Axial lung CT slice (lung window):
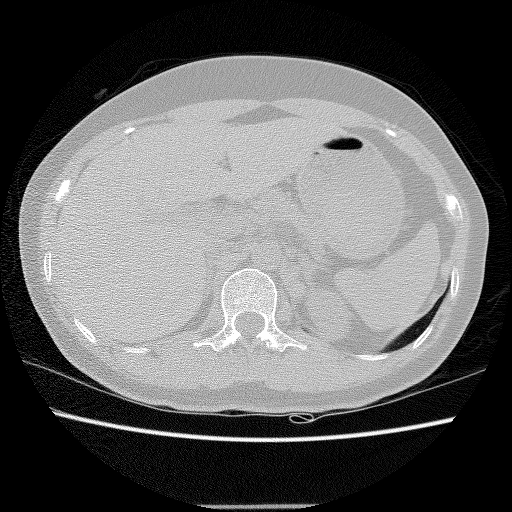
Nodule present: no